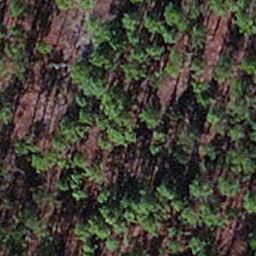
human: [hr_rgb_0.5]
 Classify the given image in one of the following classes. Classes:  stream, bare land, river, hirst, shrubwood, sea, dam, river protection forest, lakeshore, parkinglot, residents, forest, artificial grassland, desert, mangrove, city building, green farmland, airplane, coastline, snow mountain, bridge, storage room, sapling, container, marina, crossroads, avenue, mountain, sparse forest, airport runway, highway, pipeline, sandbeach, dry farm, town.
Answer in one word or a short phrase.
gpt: sapling